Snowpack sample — Buffalo Mountain, Silverthorne, Colorado, USA (2/22/26, 2:02 PM MST)
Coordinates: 39.622, -106.113
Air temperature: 33 °F
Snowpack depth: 63 cm
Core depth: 50 cm
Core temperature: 28.4 °F
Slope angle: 11°, slope face: 116°
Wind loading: low
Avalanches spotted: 0
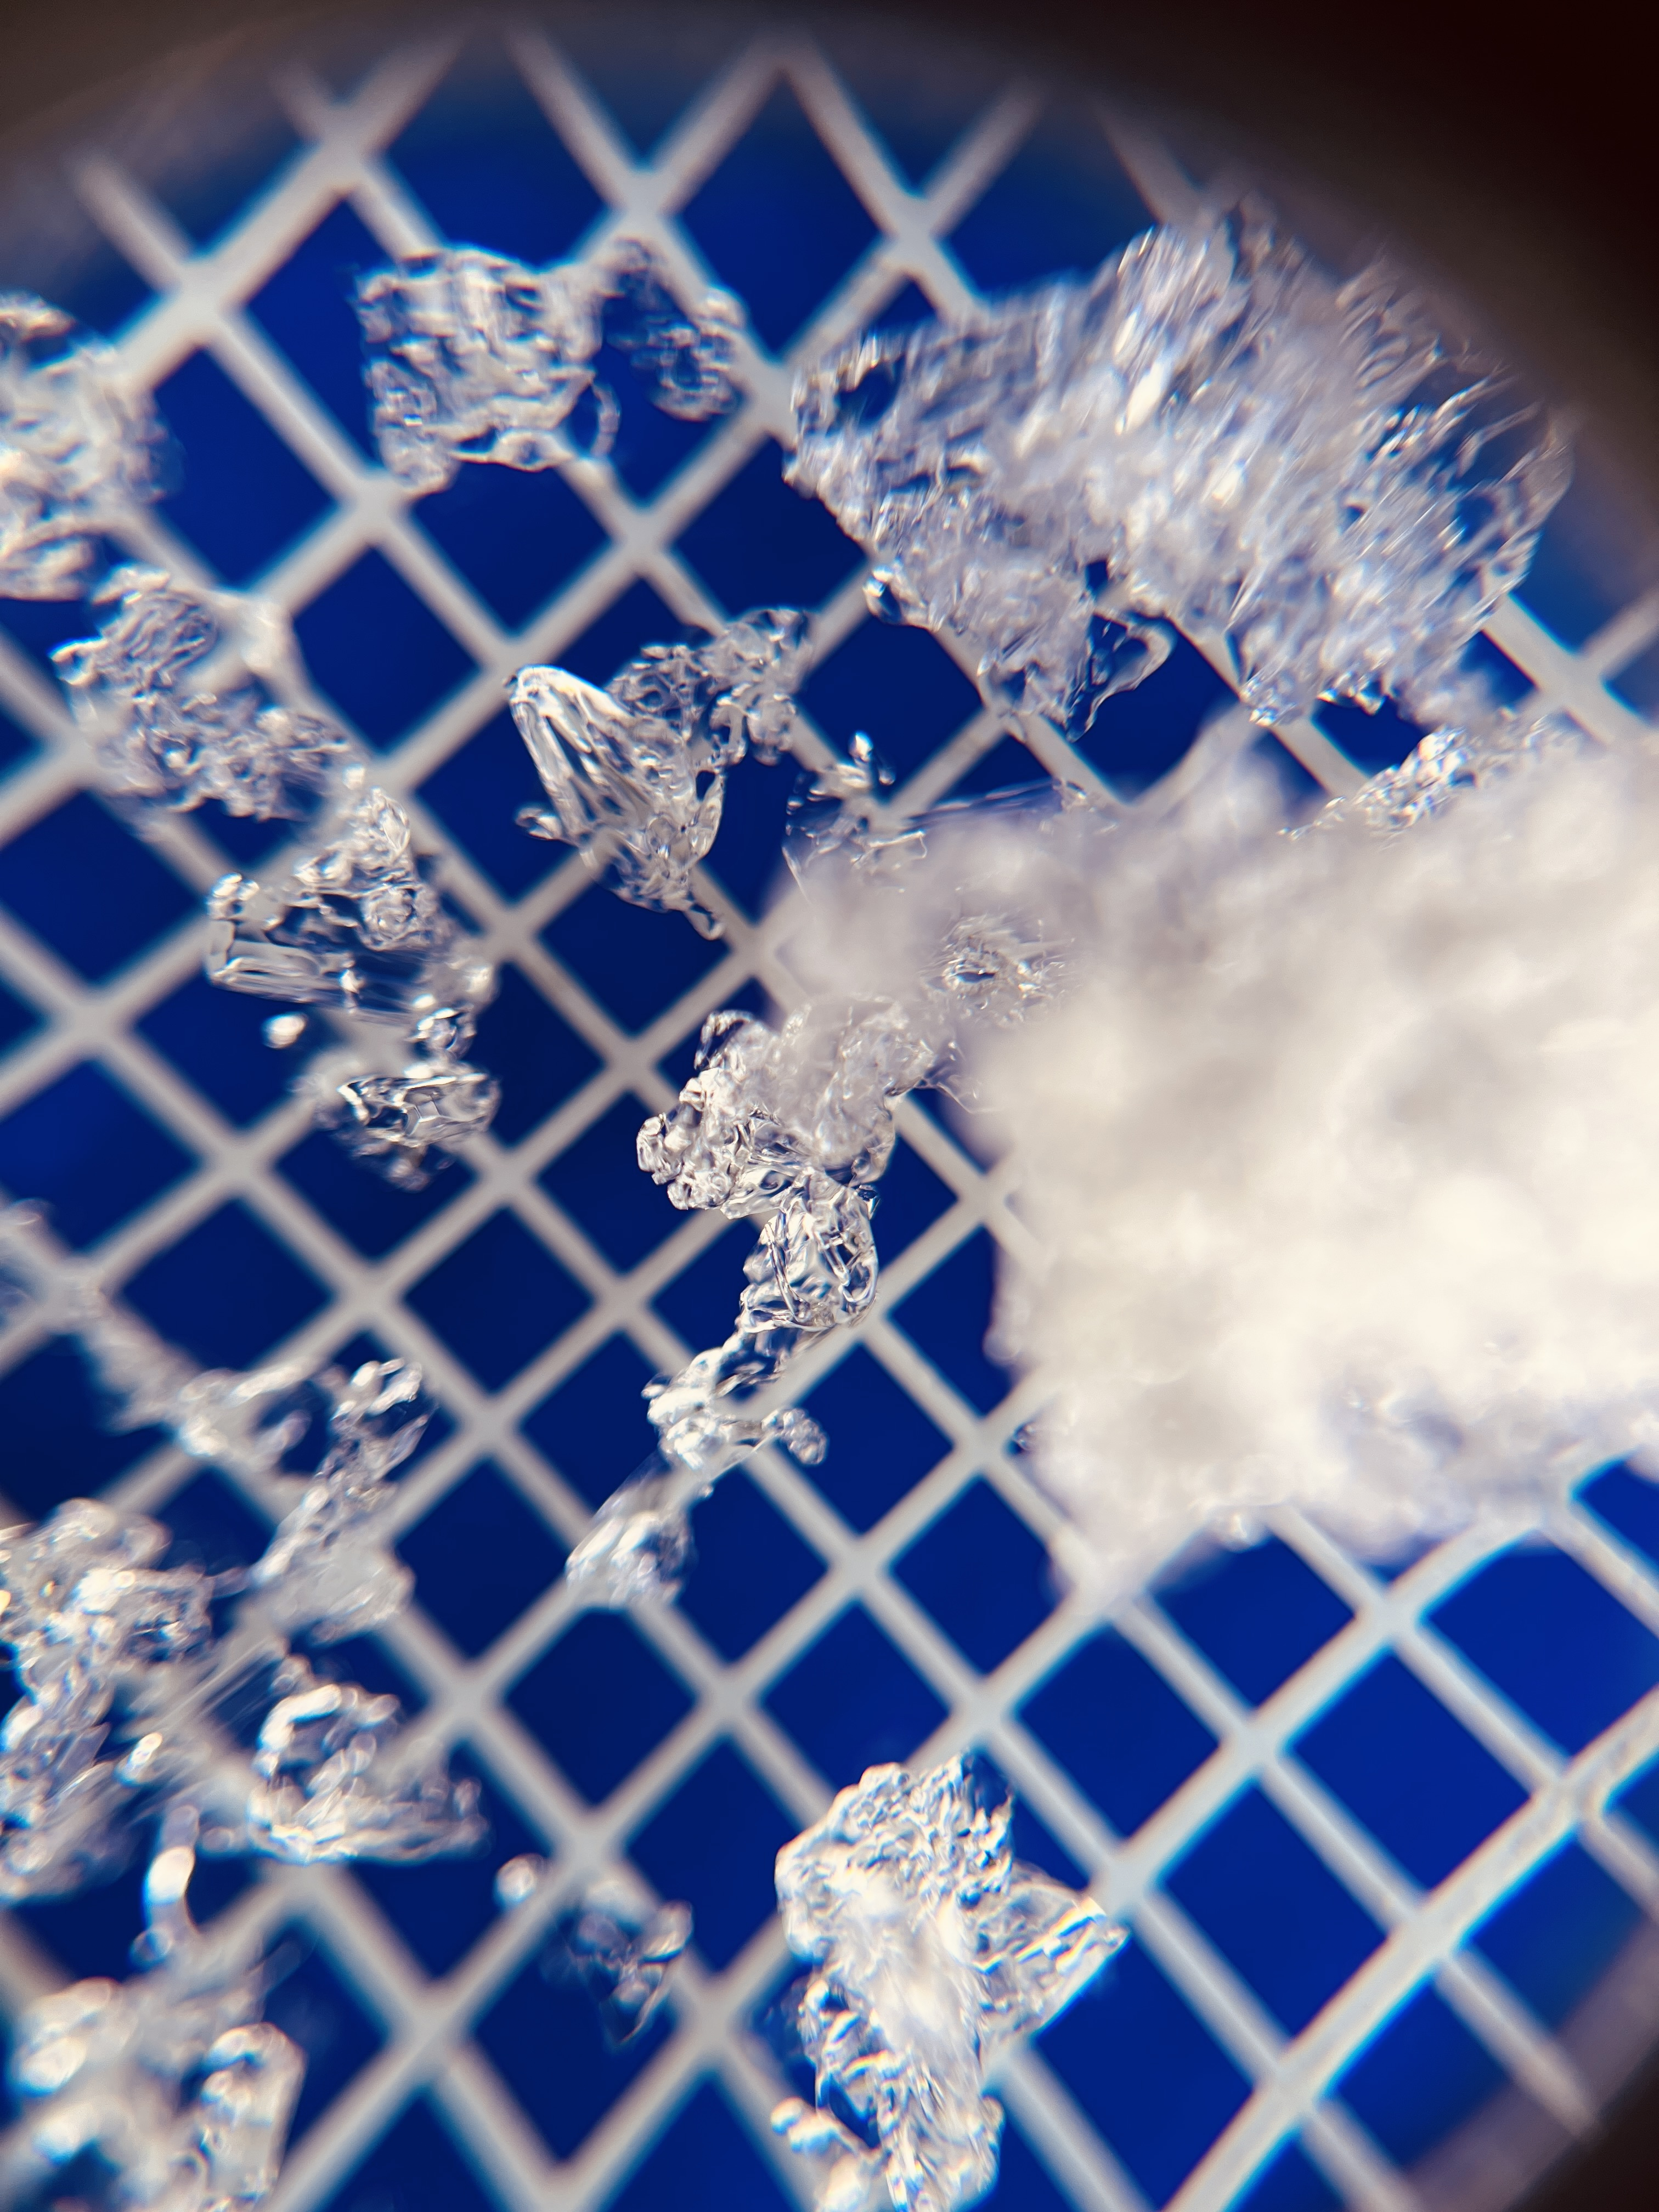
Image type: magnified_profile
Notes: In a firebreak similar to site 1, minimal wind loading with no spotted avalanches (not many faces in view though)